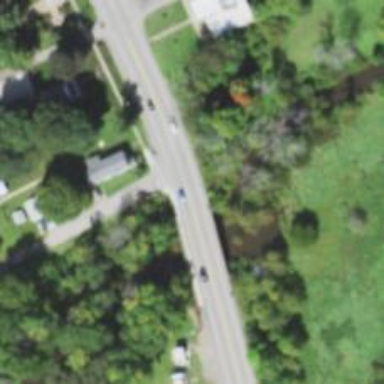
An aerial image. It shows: Primary highway bridge with asphalt surface and sidewalk on the left.